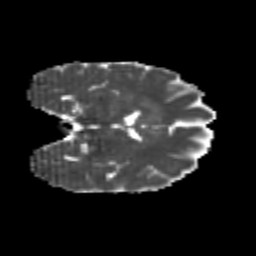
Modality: MD
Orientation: coronal
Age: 23
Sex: female
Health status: healthy
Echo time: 0.074 s